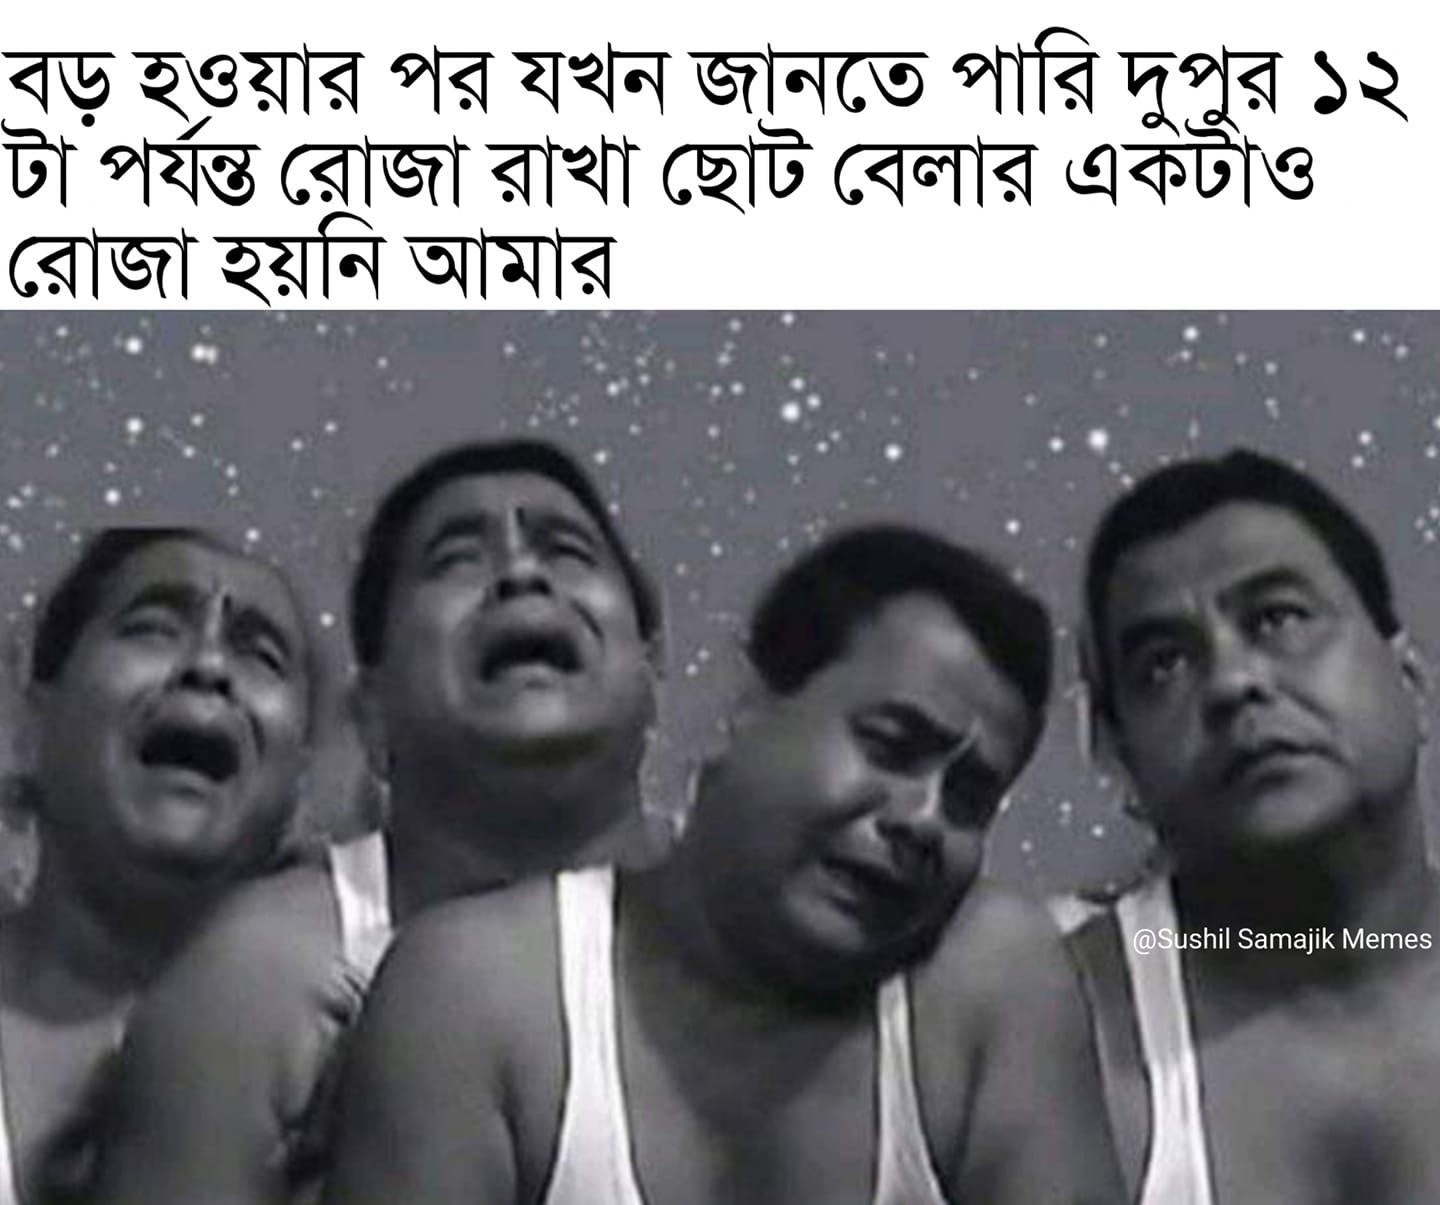
Caption: বড় হওয়ার পর যখন জানতে পারি দুপুর ১২ টা পর্যন্ত রোজা রাখা ছোট বেলার একটাও রোজা হয়নি আমার
Label: non-hate